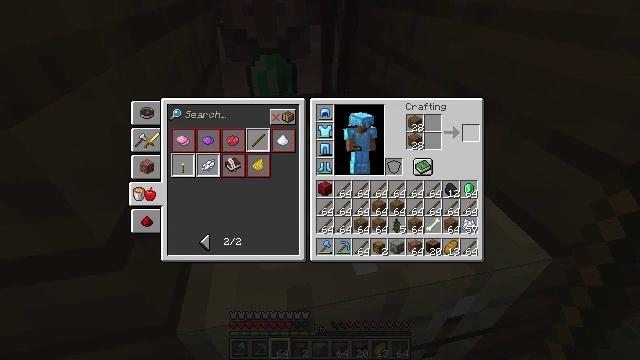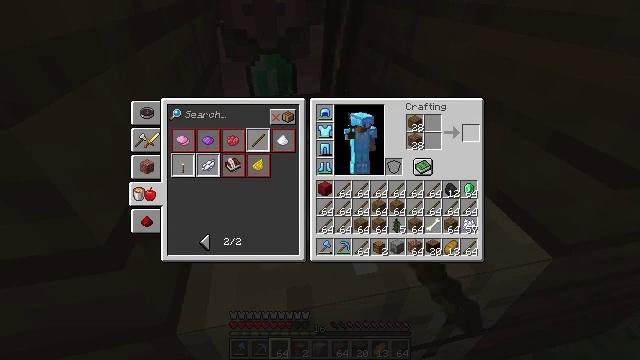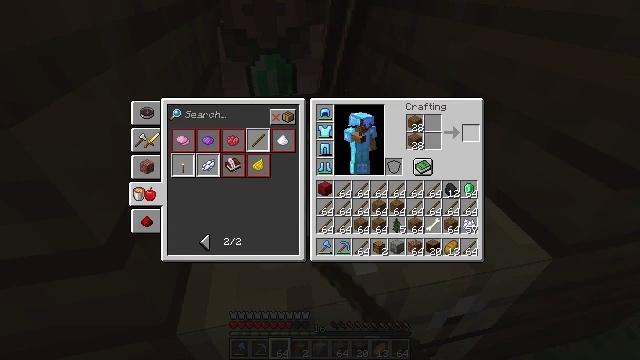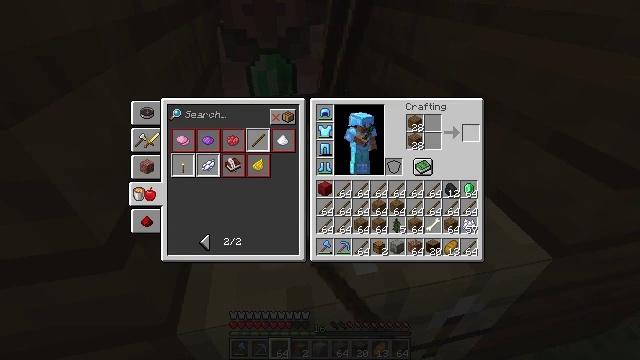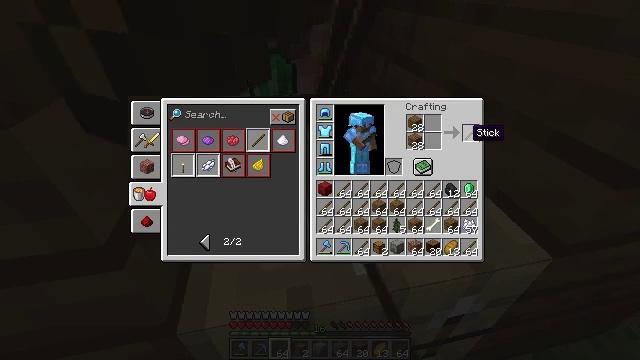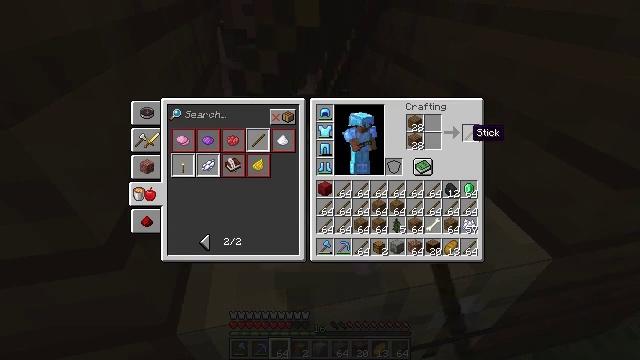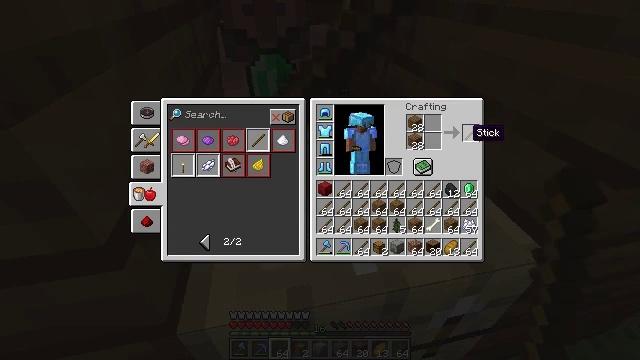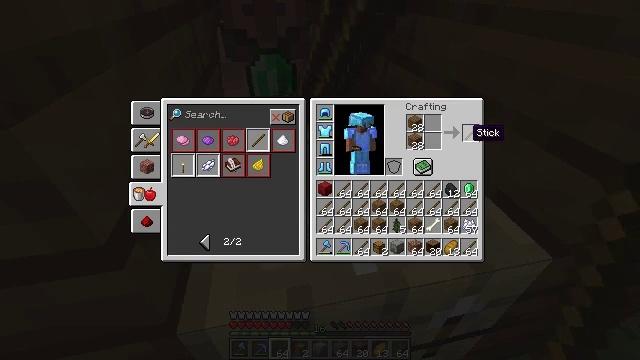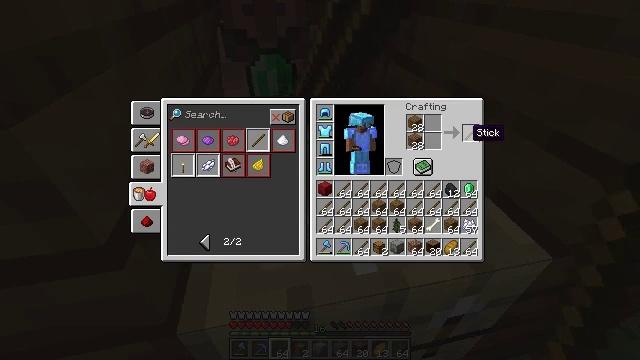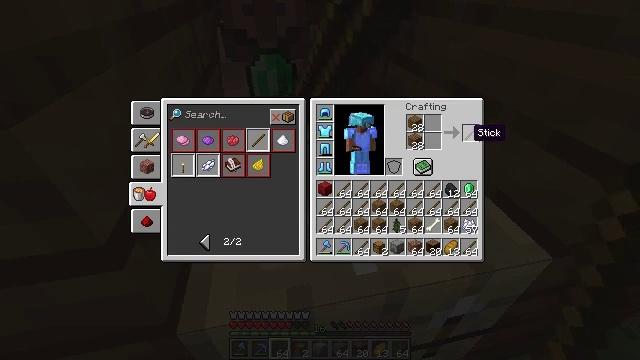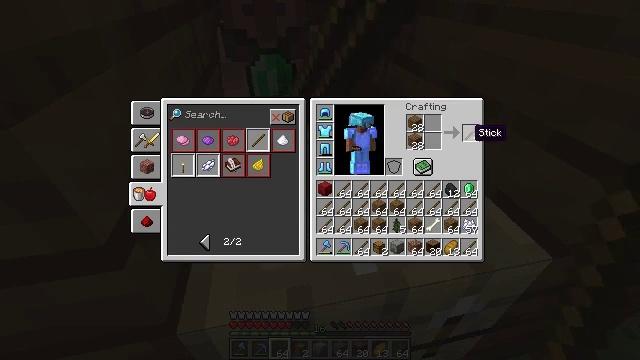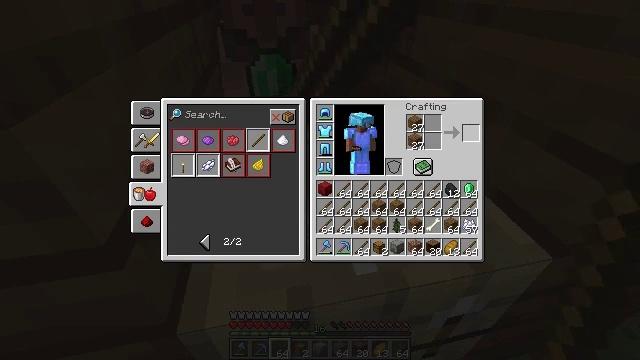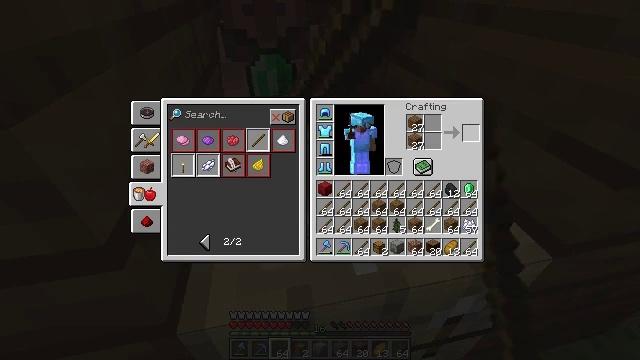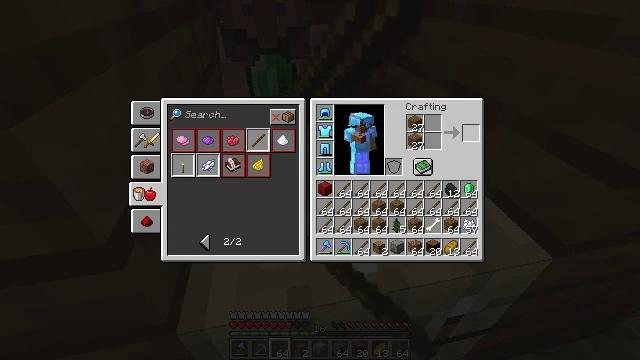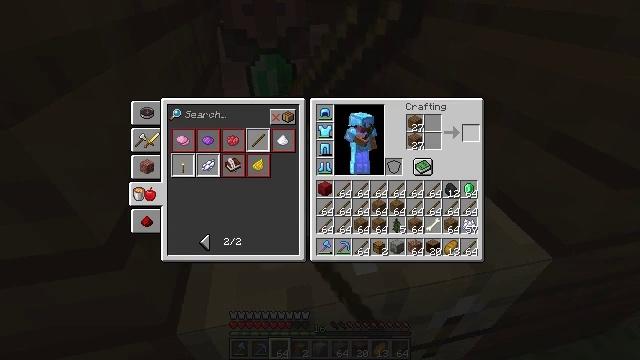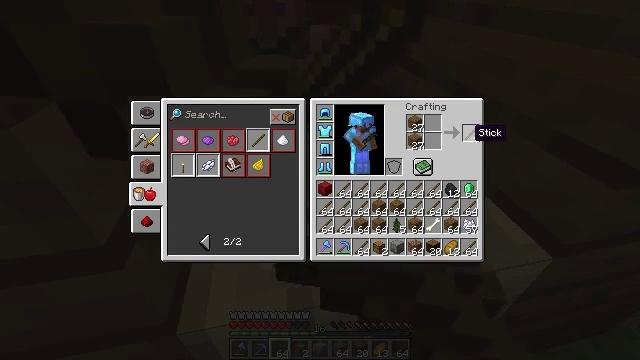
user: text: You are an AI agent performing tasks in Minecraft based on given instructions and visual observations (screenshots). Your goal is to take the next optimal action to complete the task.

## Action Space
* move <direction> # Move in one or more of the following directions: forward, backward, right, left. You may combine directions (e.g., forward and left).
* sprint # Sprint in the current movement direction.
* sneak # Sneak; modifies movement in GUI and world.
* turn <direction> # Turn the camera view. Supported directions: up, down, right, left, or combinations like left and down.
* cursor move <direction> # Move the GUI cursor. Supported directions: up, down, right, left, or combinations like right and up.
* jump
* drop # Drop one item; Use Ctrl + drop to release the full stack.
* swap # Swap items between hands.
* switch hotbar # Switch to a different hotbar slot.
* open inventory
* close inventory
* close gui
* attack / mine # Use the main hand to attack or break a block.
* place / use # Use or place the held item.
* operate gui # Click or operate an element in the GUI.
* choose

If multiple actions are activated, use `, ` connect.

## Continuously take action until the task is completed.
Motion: motion action
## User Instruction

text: Craft sticks from planks in the inventory.
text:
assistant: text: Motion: sprint, drop
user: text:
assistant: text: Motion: sneak, drop
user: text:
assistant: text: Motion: sprint, drop
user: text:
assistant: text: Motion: sneak
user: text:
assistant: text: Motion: sprint
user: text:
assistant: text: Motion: sprint
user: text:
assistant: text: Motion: sneak
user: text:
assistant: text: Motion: sneak
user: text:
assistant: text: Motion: sprint
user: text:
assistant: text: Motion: sneak
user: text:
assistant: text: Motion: sneak, drop
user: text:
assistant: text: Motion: sneak, operate gui, drop
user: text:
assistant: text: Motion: sprint, operate gui, drop
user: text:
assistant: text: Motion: sprint, operate gui
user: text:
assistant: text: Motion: sneak
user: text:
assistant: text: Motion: sprint
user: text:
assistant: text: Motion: sprint
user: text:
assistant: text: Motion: sprint, drop
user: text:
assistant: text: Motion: sprint, drop
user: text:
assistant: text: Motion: sneak
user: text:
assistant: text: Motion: sprint, operate gui
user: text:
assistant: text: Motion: sprint, operate gui
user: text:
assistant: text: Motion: sneak, operate gui